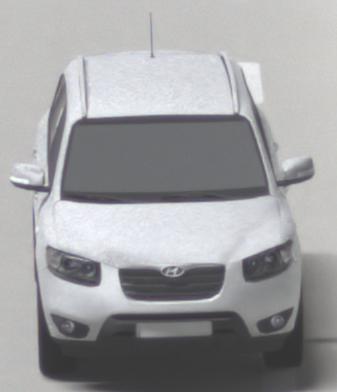
Make: Hyundai
Model: Santa Fe 2.4
Detailed model: Santa Fe (CM)
Model produced from: 2010/01
Model produced until: 2012/09
Doors: 5
Color: white
Road condition: dry road
Daytime: not specified
Contrast: high contrast